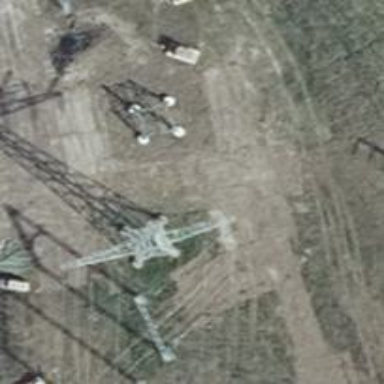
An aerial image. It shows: Power tower.